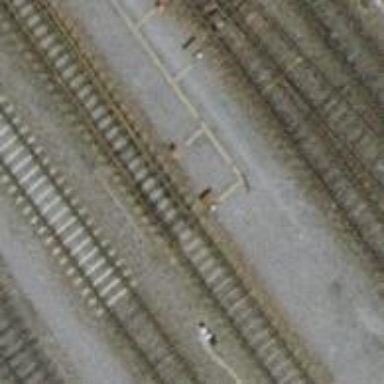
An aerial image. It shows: Railway switch.